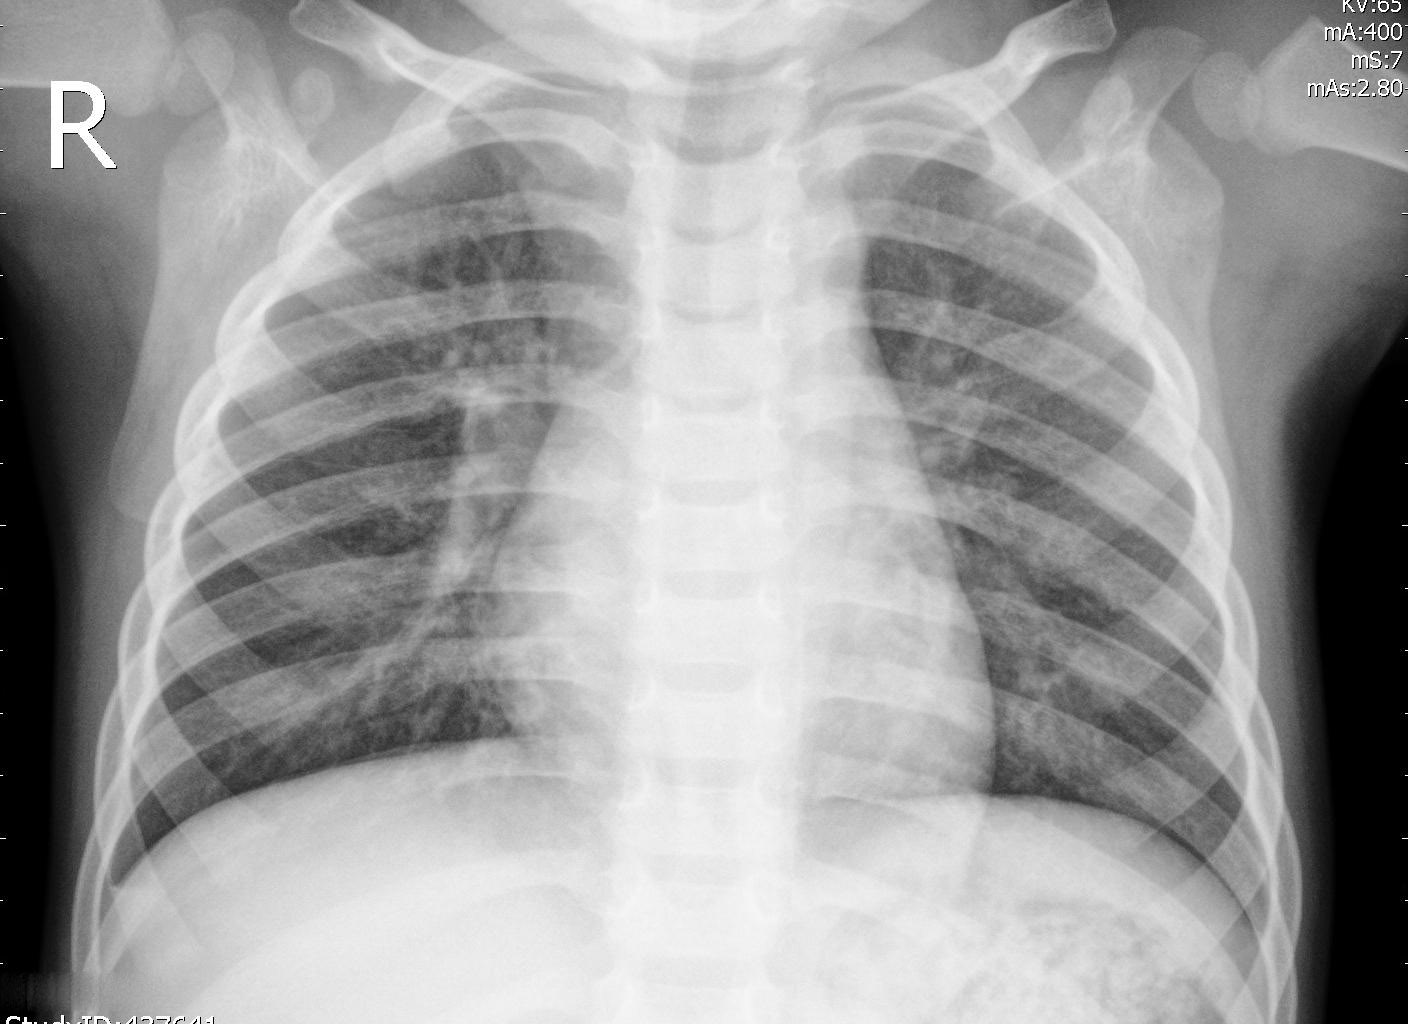
Diagnosis: PNEUMONIA